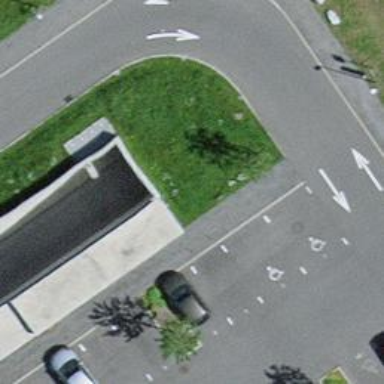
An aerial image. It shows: Parking entrance.